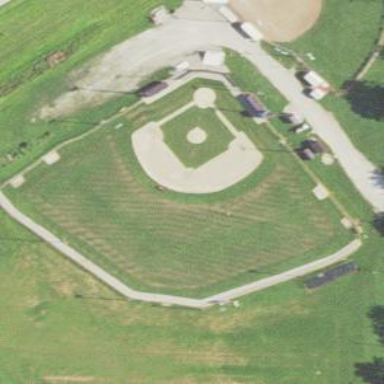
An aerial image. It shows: Baseball pitch for leisure land activities.